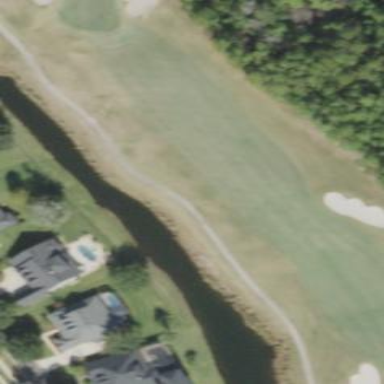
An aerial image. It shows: Golf fairway surrounded by grass.